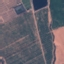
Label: PermanentCrop